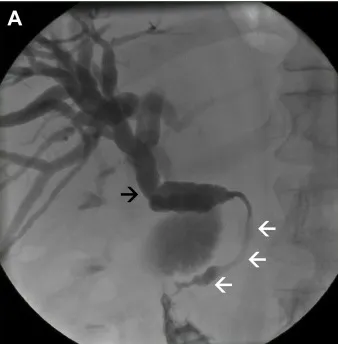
Percutaneous transhepatic cholangiodrainage (PTCD). . Conventional percutaneous cholangiogram with opacification of a dilated intra- and extrahepatic bile duct system (black arrow) with signs of a malignant stenosis at the level of the head of the pancreas (white arrows) (A).
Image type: radiology (ct)